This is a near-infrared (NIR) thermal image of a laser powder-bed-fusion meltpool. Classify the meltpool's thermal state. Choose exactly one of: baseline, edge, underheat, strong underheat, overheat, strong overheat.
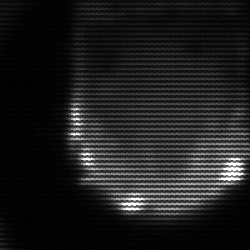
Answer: edge